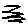
Label: zigzag